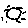
Label: sun